Aerial crown-view tile of a tropical tree (Barro Colorado Island, Panama), acquired 20250616:
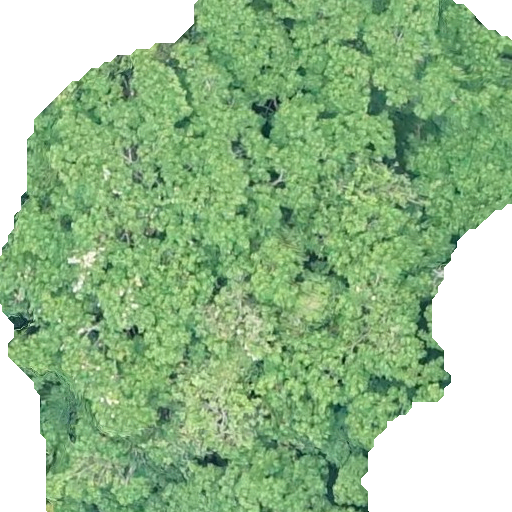
Species: Hura crepitans
GBIF accepted scientific name: Hura crepitans
Crown area: 346.532 m²